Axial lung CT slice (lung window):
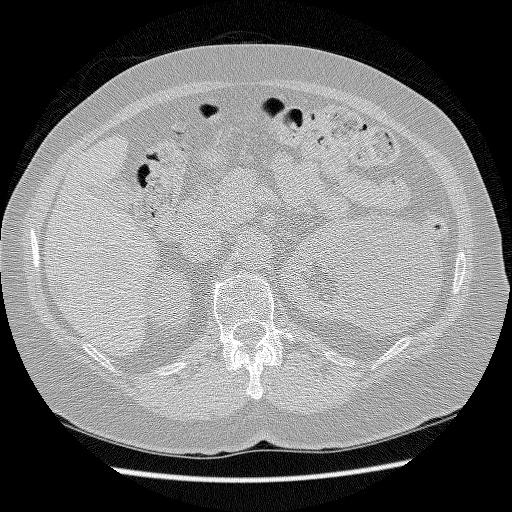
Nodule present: no